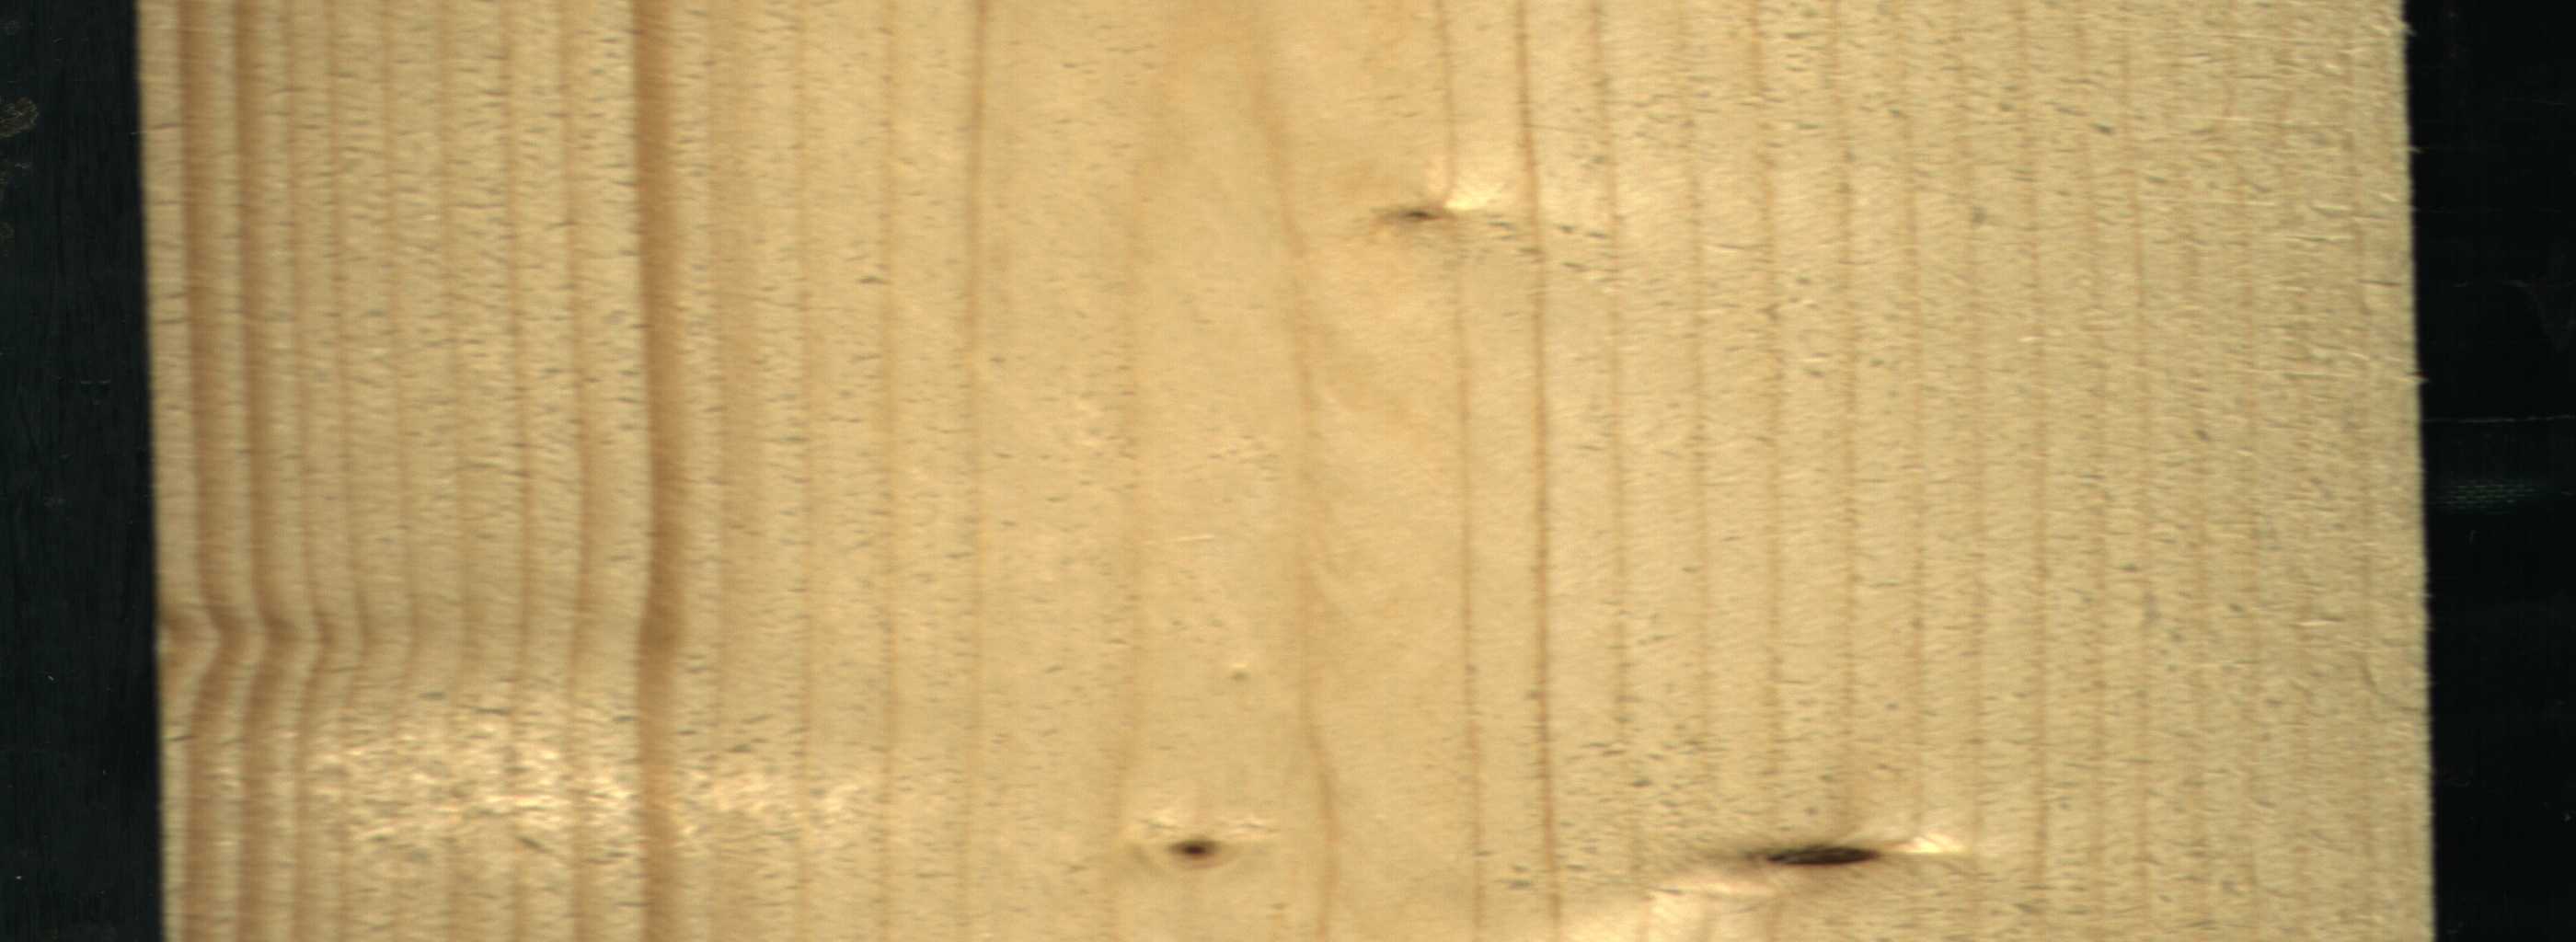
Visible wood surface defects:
Dead_Knot
Dead_Knot